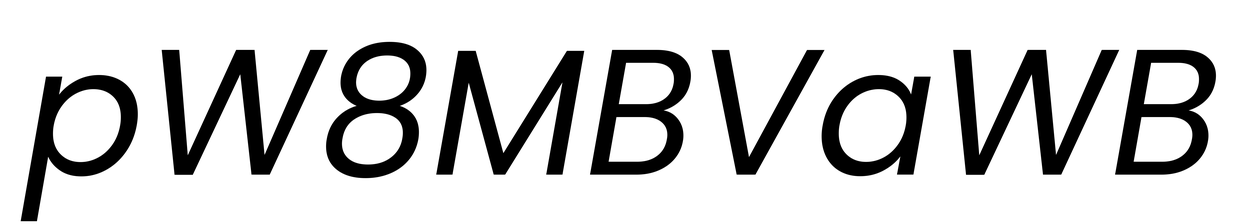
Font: Poppins-Italic